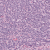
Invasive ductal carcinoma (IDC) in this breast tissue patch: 1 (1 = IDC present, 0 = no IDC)